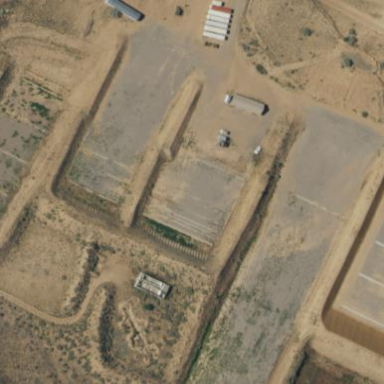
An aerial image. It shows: Shooting range on leisure land pitch.